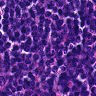
Metastatic tissue present: no